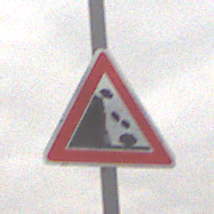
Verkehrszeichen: SteinschlagLinks
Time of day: MorningAfternoon
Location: Outdoor (Nature)
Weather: Overcast
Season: NotSpecified
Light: Natural